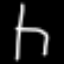
Label: chair